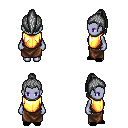
a pixel art fantasy rpg character, female body template, dark elf, purple skin, gold chest armor, robe skirt, gray long topknot hairstyle, black slippers, four views (front, back, left, right), 2x2 character sprite sheet, small pixel art, hard edges, no anti-aliasing